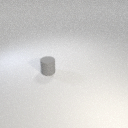
small gray rubber cylinder